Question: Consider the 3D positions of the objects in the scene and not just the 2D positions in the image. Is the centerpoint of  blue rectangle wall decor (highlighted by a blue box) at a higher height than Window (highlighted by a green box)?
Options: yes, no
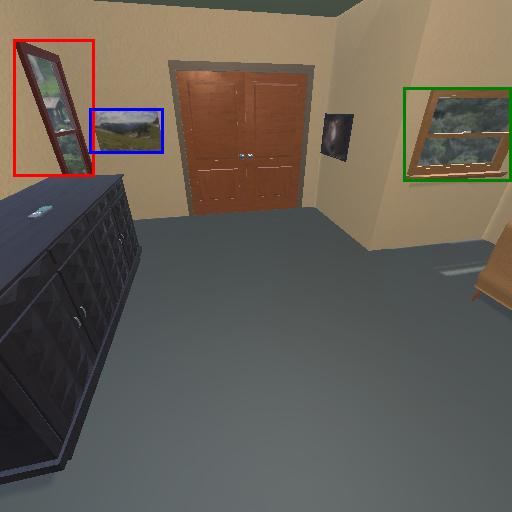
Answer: yes